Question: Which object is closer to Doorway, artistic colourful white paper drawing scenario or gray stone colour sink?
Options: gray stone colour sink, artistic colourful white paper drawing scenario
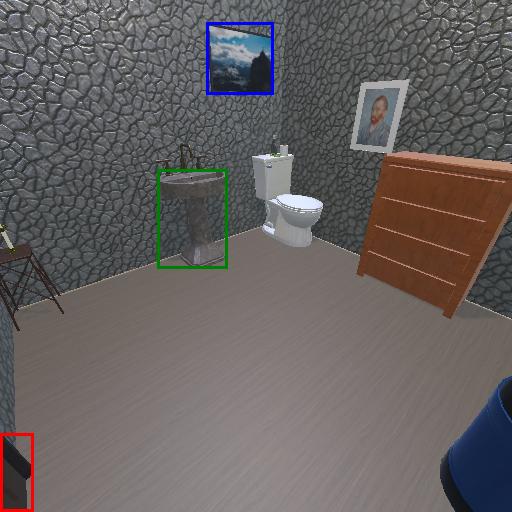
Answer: gray stone colour sink